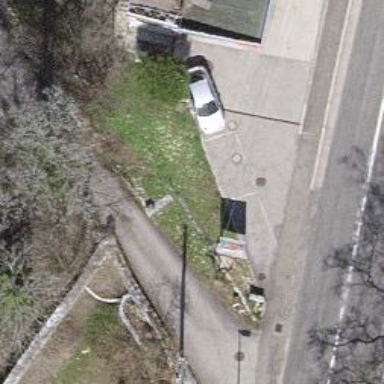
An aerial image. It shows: Paved driveway designated as service road.